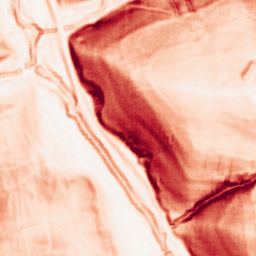
Category: morphological
Decomposition family: morphological_gradient
Decomposition parameters: size: 5
shape: square
Upsampling method: sinc_hamming
Upsampling parameters: scale: 8
kernel_size: 16
Upsampling scale: 8